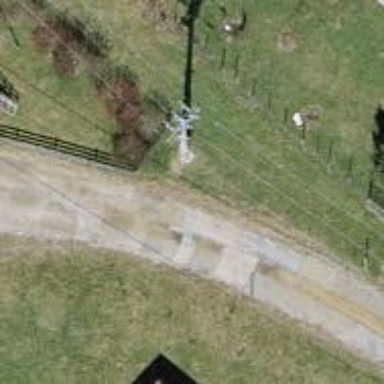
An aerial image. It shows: Concrete power pole.